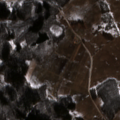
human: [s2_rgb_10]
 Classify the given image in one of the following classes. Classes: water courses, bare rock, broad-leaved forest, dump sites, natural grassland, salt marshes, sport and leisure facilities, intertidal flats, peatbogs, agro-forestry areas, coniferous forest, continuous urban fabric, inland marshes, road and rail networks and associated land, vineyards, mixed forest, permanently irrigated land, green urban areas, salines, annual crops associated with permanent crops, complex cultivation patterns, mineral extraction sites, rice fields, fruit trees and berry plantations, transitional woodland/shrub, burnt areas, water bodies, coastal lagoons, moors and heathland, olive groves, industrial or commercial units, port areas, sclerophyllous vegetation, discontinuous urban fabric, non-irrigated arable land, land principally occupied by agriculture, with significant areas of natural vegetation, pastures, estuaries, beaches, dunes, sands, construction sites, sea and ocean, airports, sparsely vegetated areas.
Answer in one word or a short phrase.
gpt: fruit trees and berry plantations, pastures, land principally occupied by agriculture, with significant areas of natural vegetation, broad-leaved forest